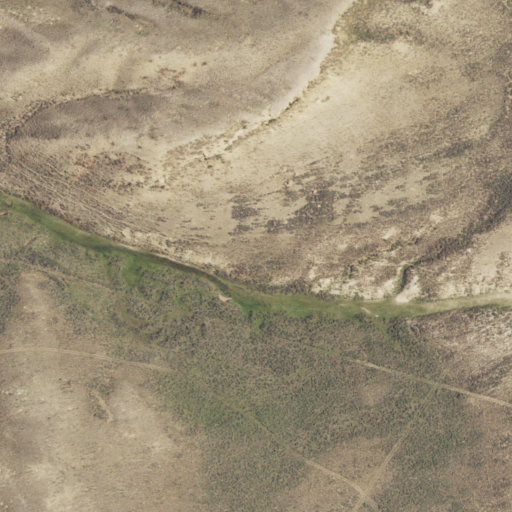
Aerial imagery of gap in Wyoming named Wilson Gap containing shrub and grassland